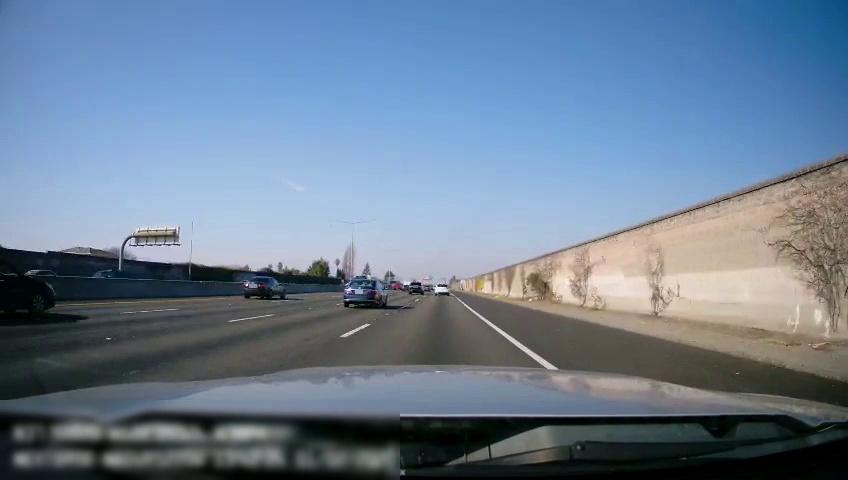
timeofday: Day
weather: Sunny
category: Drivable Space
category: Vehicles | SUV
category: Vehicles | SUV
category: Vehicles | Car
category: Vehicles | Car
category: Vehicles | Car
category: Lanes | Current Lane
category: Lanes | Current Lane
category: Lanes | Alternate Lane
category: Lanes | Alternate Lane
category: Lanes | Alternate Lane